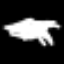
Label: squiggle